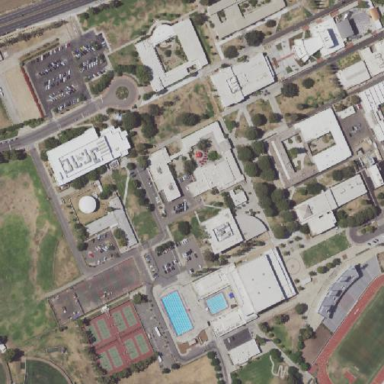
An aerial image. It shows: College.